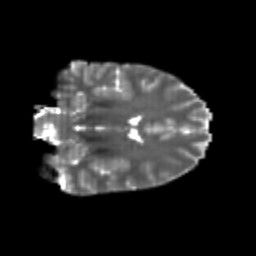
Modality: T2w
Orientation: coronal
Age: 23
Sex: female
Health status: healthy
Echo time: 0.074 s